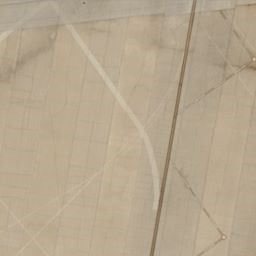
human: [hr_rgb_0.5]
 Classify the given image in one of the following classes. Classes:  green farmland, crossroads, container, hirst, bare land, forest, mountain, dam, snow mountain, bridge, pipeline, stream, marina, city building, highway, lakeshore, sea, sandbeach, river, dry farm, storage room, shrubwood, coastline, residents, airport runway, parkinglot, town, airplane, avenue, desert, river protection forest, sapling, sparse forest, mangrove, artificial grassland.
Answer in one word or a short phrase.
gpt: airport runway